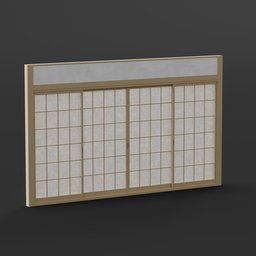
Label: architecture